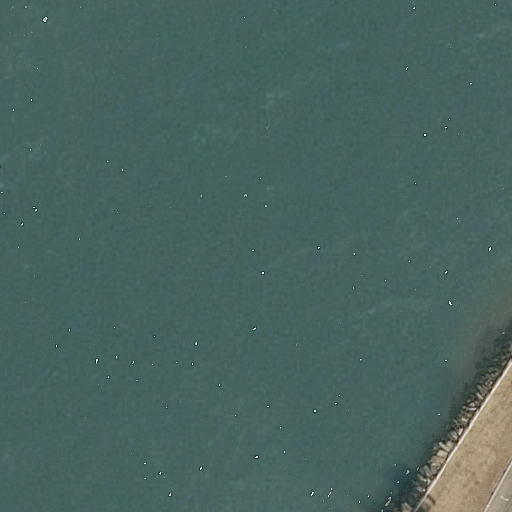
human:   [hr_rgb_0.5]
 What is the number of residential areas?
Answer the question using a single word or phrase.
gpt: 1

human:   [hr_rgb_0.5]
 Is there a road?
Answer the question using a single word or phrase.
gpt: yes

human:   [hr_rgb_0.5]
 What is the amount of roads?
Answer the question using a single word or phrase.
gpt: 1

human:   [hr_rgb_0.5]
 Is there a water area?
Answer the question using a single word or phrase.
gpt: yes

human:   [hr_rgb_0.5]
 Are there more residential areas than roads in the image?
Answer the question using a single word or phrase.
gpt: no

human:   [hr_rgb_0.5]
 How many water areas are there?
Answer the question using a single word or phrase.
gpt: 1

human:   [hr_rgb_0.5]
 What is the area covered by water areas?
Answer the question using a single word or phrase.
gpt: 10251m2

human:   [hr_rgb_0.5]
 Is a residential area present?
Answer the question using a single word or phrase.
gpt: yes

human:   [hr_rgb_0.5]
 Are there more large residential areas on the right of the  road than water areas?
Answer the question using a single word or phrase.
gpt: no

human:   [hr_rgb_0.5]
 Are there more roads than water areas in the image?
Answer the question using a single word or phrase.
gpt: no

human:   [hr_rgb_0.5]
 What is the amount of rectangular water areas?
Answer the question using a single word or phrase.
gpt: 1

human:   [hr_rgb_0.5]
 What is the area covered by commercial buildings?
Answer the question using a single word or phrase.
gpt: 0m2

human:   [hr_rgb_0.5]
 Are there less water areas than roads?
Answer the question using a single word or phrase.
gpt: no

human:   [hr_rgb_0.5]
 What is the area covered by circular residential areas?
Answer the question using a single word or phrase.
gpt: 0m2

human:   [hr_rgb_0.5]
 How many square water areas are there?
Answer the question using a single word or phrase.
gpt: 0

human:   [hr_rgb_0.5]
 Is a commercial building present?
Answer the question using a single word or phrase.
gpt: no

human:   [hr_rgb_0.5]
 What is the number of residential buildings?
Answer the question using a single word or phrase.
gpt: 0

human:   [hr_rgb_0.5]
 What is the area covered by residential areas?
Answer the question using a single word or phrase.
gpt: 10623m2

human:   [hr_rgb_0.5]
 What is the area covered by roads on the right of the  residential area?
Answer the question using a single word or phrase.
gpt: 0m2

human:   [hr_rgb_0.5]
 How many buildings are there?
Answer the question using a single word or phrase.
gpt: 0

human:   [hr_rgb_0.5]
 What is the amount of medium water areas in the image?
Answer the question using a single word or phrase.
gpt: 0

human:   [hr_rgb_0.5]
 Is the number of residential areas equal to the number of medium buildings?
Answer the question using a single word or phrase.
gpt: no

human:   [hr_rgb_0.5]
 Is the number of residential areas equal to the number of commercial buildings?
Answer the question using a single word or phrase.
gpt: no

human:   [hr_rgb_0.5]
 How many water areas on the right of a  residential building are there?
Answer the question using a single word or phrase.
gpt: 0

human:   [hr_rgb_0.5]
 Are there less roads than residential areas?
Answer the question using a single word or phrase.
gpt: no

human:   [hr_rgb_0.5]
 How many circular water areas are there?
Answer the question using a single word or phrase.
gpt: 0

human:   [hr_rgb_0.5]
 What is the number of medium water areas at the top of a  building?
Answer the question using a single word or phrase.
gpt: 0

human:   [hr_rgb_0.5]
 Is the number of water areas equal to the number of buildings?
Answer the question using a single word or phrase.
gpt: no

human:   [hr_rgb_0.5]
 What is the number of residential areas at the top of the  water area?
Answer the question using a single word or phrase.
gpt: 0

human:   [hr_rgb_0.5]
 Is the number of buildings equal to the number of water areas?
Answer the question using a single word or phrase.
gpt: no

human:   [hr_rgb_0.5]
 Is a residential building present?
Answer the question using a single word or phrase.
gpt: no

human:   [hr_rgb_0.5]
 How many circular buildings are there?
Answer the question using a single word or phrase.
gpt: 0

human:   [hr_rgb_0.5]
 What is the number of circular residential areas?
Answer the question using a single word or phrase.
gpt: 0

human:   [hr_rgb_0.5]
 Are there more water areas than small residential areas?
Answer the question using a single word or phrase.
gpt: yes

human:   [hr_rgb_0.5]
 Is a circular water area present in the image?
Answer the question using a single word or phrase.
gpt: no

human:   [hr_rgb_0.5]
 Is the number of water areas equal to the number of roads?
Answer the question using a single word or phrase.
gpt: yes

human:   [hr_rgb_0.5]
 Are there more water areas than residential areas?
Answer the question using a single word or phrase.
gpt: no

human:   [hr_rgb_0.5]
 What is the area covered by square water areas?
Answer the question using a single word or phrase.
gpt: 0m2

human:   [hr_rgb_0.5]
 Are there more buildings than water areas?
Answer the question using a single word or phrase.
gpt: no

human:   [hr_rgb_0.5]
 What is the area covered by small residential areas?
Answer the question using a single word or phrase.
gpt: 0m2

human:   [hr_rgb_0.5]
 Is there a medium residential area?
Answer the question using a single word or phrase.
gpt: no

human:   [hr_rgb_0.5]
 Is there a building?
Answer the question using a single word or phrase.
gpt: no

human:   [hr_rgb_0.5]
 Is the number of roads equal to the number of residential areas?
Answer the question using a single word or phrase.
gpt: yes

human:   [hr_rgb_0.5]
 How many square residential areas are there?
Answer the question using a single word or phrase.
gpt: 0

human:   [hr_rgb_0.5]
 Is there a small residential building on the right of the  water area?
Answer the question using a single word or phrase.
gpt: no

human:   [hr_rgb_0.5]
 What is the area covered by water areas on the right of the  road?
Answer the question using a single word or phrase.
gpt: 0m2

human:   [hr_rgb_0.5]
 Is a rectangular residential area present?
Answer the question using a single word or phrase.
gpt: yes

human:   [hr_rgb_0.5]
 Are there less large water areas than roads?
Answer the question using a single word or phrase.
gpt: no

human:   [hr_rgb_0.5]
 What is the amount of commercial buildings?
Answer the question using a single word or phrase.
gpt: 0

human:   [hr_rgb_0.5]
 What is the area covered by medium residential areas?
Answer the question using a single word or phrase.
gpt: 0m2

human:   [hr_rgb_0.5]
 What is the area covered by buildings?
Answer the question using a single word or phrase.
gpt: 0m2

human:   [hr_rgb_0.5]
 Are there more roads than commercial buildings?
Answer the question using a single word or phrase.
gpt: yes

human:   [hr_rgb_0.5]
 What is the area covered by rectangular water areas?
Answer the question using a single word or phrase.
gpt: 10251m2

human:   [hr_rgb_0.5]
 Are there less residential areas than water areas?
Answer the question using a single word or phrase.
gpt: no

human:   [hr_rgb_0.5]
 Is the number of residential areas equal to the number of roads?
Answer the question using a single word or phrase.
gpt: yes

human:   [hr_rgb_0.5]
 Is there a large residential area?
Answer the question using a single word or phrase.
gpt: yes

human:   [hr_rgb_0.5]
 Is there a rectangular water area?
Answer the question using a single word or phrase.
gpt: yes

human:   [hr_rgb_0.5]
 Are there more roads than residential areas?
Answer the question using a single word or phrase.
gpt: no

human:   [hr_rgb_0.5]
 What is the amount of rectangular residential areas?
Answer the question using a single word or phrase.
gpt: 1

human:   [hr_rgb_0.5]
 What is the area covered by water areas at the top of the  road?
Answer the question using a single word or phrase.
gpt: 0m2

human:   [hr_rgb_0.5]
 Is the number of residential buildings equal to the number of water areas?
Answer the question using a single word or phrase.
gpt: no

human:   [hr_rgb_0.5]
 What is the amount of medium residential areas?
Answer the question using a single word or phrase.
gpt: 0

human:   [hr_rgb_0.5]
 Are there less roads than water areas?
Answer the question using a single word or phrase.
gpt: no

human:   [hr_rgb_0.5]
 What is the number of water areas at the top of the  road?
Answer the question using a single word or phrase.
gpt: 0